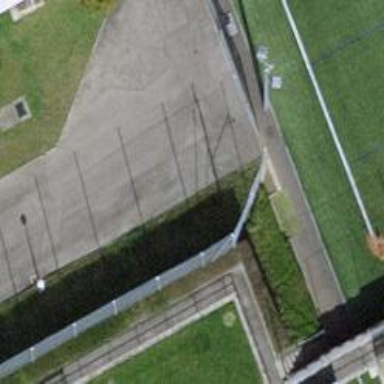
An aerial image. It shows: Wall barrier.